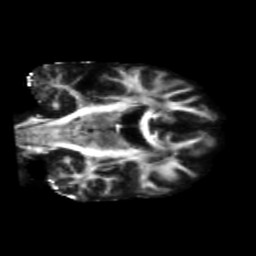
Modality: FA
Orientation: coronal
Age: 73
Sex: female
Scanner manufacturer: siemens
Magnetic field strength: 3 T
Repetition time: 5.47 s
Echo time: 0.0854 s